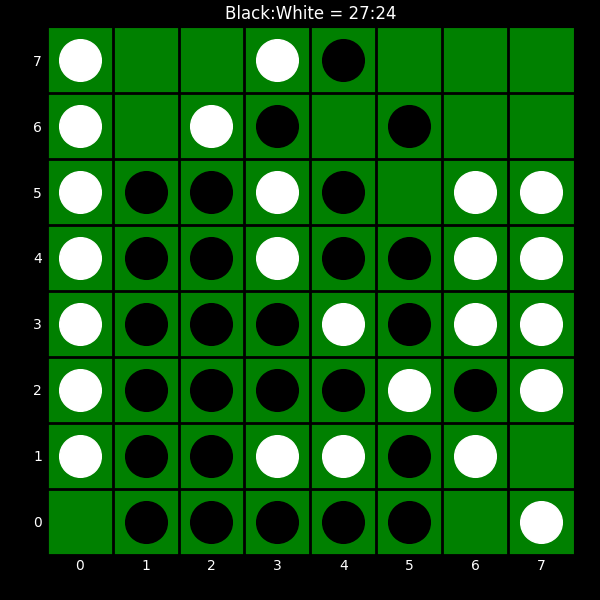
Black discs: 27
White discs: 24